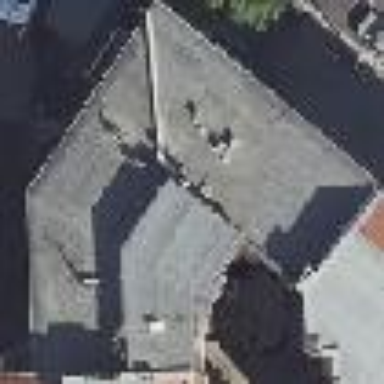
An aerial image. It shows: Part of building.